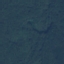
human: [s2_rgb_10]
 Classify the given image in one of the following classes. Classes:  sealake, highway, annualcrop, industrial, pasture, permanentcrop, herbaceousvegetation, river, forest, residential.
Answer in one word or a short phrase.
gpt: Forest